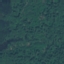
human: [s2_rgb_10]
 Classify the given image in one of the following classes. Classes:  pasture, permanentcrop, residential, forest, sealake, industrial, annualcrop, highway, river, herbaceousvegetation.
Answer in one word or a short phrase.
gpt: Forest